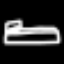
Label: bed